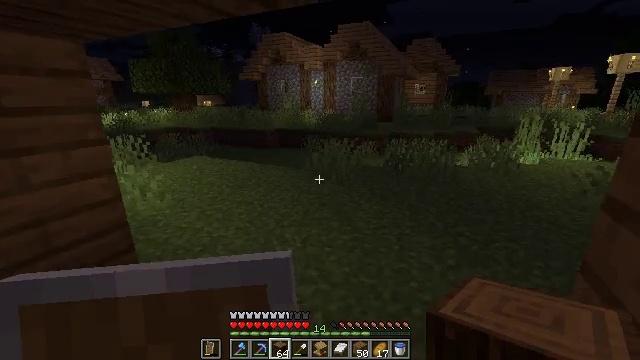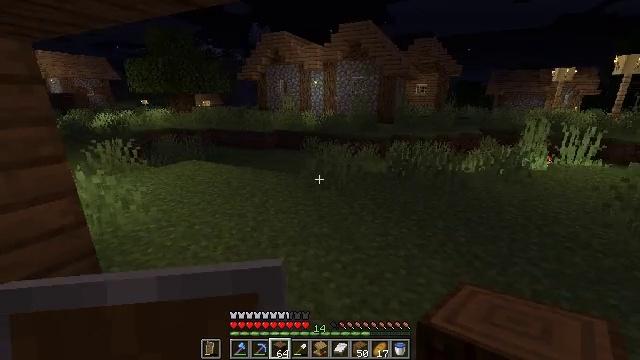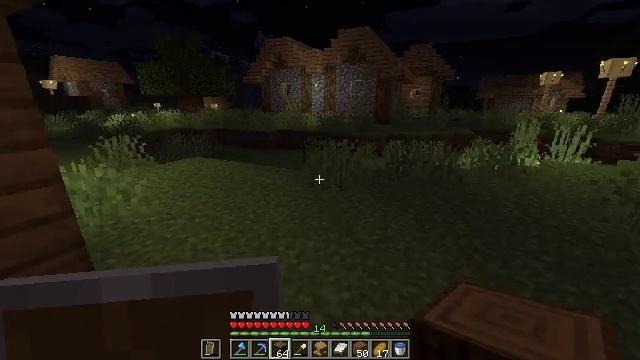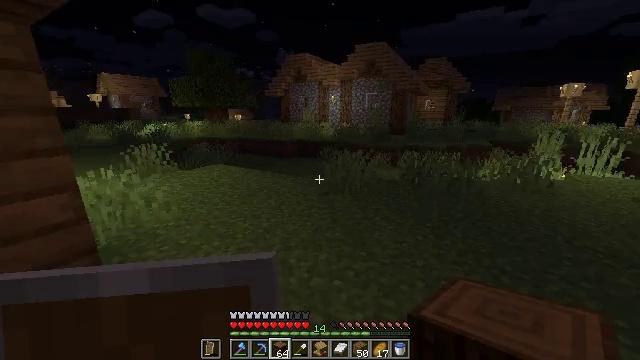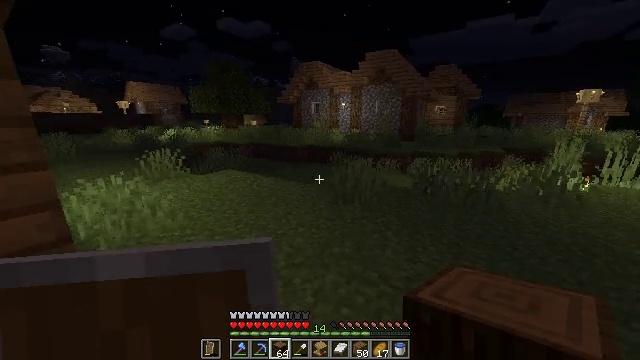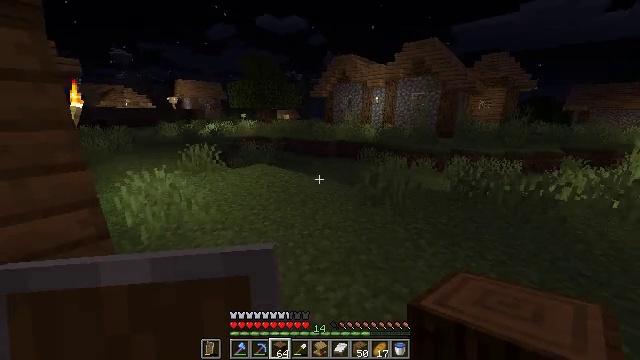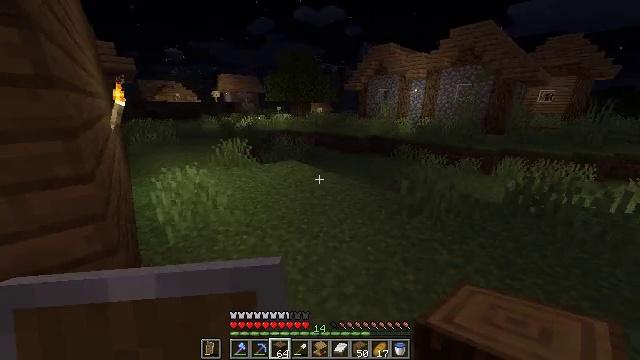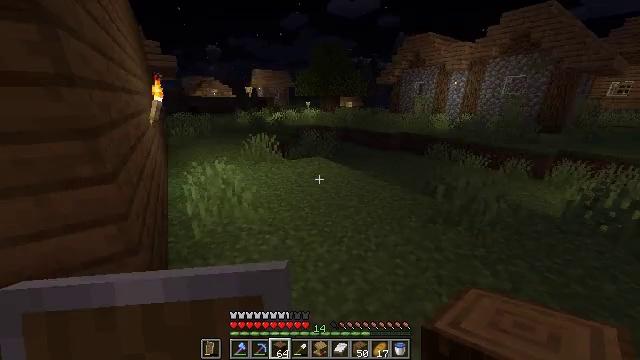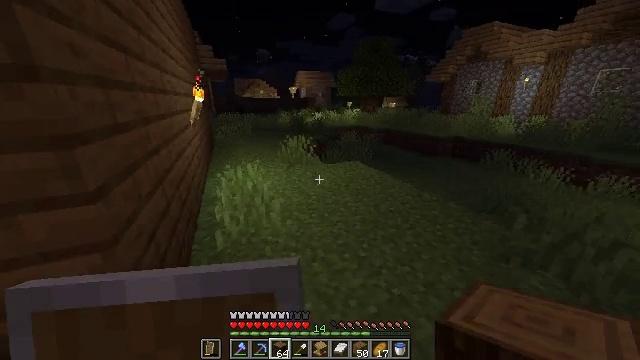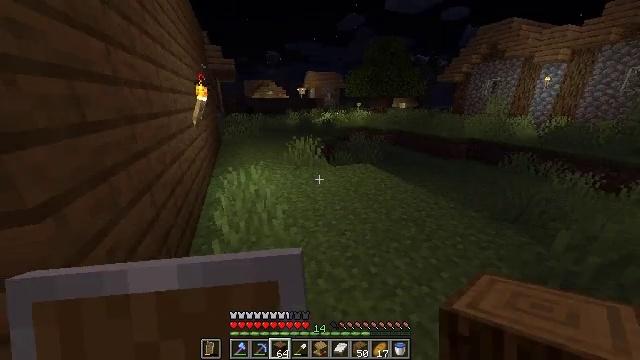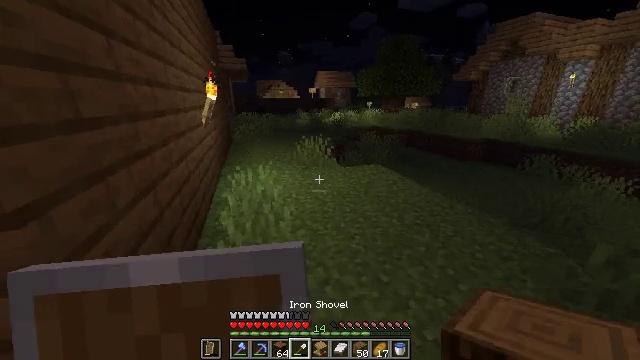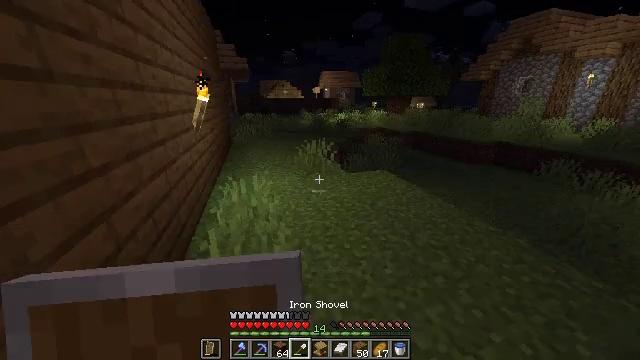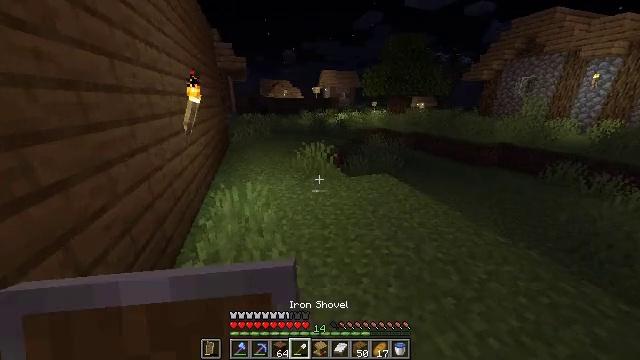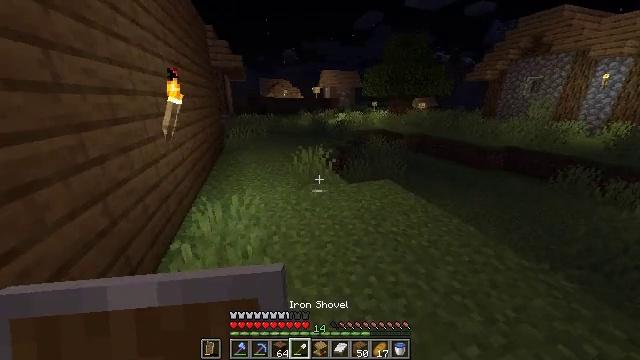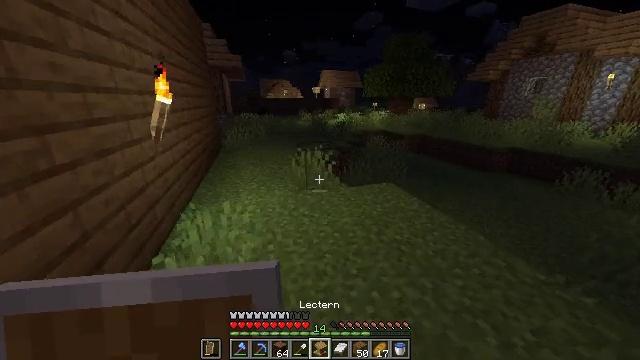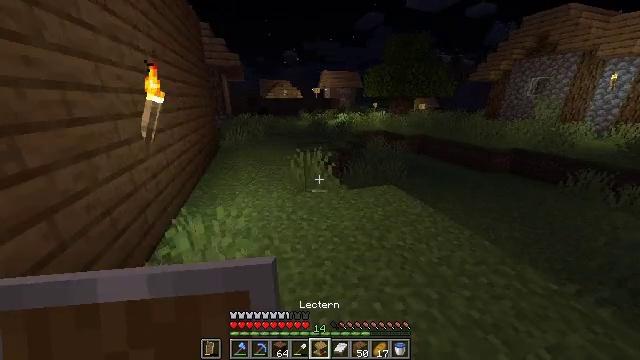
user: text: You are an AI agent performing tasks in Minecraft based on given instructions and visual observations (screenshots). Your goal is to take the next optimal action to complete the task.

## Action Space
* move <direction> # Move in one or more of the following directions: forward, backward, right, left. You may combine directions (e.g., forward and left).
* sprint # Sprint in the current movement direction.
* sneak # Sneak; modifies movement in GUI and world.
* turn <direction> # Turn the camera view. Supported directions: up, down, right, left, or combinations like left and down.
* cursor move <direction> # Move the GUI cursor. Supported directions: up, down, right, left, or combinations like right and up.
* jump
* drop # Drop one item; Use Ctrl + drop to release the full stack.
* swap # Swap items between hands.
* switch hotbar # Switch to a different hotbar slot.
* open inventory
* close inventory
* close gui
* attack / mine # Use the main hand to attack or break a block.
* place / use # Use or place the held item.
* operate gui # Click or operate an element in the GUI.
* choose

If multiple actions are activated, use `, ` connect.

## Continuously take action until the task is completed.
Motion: motion action
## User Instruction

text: Attack the spruce planks to recycle them.
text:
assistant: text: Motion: move forward, sprint
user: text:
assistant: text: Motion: move forward, sprint
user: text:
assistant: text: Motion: move forward, sprint, turn left and up
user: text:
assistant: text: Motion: move forward, sprint, turn left
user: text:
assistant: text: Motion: move forward, sprint, turn left and down
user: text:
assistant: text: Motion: move forward, sprint, turn left and down
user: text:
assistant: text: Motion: move forward, sprint, turn left and down
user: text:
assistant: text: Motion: move forward, sprint, turn left
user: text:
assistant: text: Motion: move forward, sprint, turn left
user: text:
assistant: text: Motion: move forward, sprint, turn left
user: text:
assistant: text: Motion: move forward, sprint, turn left
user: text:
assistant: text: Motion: move forward, sprint
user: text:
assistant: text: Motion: move forward, sprint
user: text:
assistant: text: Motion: move forward, sprint
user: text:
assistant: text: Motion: move forward, sprint
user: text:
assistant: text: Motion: move forward, sprint
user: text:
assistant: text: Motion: move forward, sprint
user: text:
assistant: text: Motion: move forward, sprint
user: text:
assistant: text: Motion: move forward, sprint, turn left
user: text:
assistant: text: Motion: move forward, sprint, turn left
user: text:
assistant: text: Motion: move forward, sprint, turn left, jump
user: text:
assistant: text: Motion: move forward, sprint, jump
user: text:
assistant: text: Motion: move forward, sprint, jump
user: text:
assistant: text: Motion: move forward, sprint, jump
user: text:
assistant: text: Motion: move forward, sprint, jump
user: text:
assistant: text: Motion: move forward, sprint, jump
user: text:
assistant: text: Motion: move forward, sprint, jump
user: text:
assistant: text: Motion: move forward, sprint, jump
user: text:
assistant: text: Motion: move forward, sprint, turn left, jump
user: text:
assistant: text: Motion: move forward, turn left, jump